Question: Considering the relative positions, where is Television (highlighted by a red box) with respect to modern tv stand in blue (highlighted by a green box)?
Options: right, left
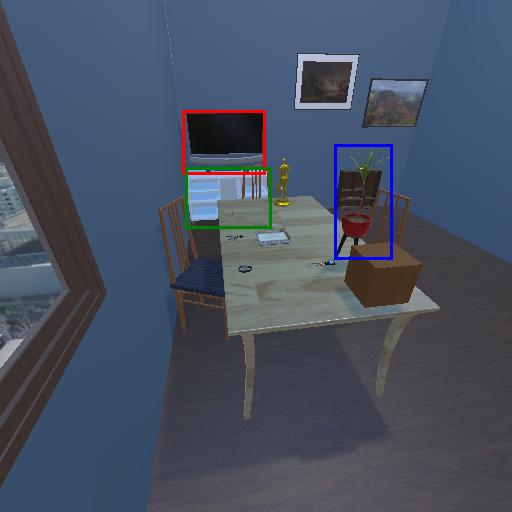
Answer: right